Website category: university
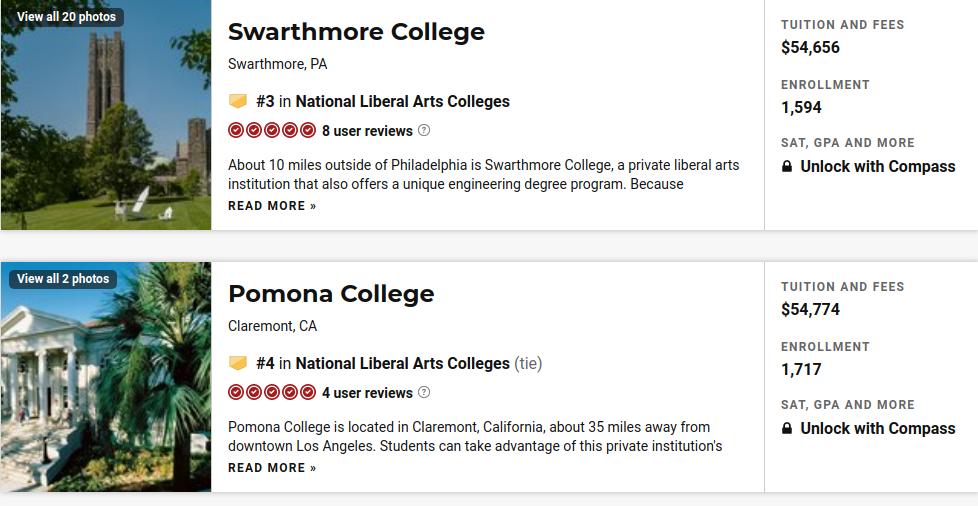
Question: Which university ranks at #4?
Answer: Pomona College

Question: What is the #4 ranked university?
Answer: Pomona College

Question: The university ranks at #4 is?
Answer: Pomona College

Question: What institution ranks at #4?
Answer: Pomona College